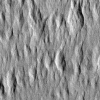
Atmospheric dust classification: not_dusty